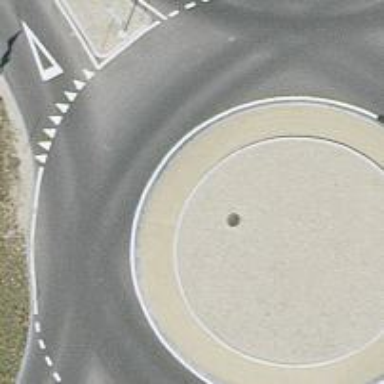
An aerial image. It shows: Roundabout at tertiary road junction.